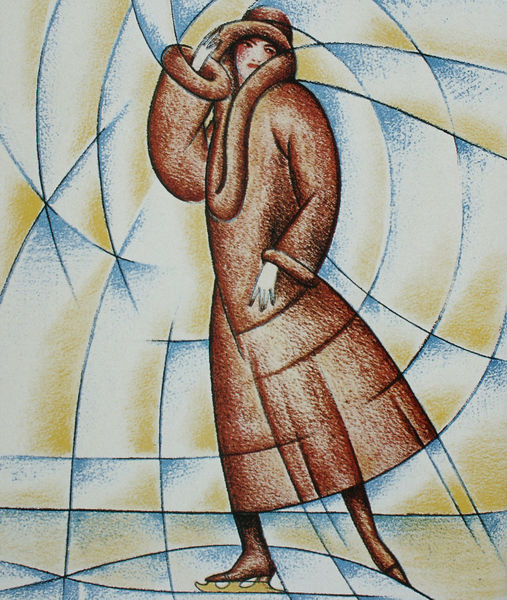
Titel: La Gazette du Bon Ton
Künstler: Thayaht
Standort: viele Standorte
Institution: Seriendruck
Schlagwörter: blau, gelb, see, bewegung, braun, finger, frau, hut, licht, zeichnung, eis, rot, malerei, mode, jacke, mütze, mensch, pelz, ärmel, hände, kalt, wind, sonne, mantel, fell, huf, schwung, schuhe, laufen, abstrakt, formen, graphik, linien, winter, sport, lippenstift, freude, strahlen, kälte, scheiben, wirbel, stiefel, schuh, pelzmantel, art deco, kufen, schlittschuh, schlittschuhe, eislaufen, wintersport, schnittpunkte, schlittschuhlauf, eiskunstlauf, eisläuferin, kurvem